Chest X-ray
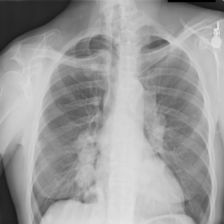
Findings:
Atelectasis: negative
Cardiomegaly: negative
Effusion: negative
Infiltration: negative
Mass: positive
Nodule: negative
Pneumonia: negative
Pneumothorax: negative
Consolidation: negative
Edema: negative
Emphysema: negative
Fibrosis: negative
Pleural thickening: negative
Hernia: negative